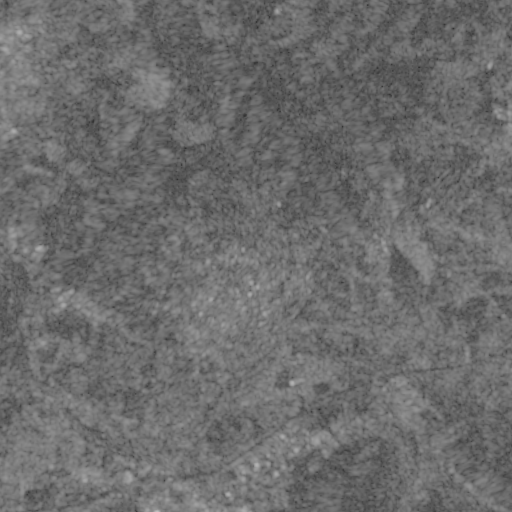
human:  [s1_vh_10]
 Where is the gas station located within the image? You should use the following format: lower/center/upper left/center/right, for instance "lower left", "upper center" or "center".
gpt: The gas station is located in the lower center of the image.
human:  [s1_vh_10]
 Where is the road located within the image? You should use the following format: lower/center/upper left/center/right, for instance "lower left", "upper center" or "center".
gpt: There is no road in the image.

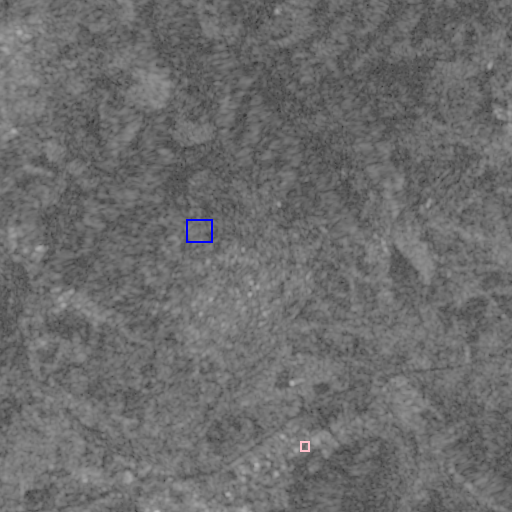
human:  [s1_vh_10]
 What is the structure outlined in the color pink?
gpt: The structure outlined in pink is a gas station.
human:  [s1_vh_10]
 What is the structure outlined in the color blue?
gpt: The structure outlined in blue is a park.
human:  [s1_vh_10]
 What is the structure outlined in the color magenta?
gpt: There is no magenta outline.